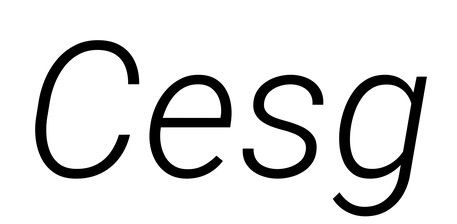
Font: Roboto-Italic_Light_Italic